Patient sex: M
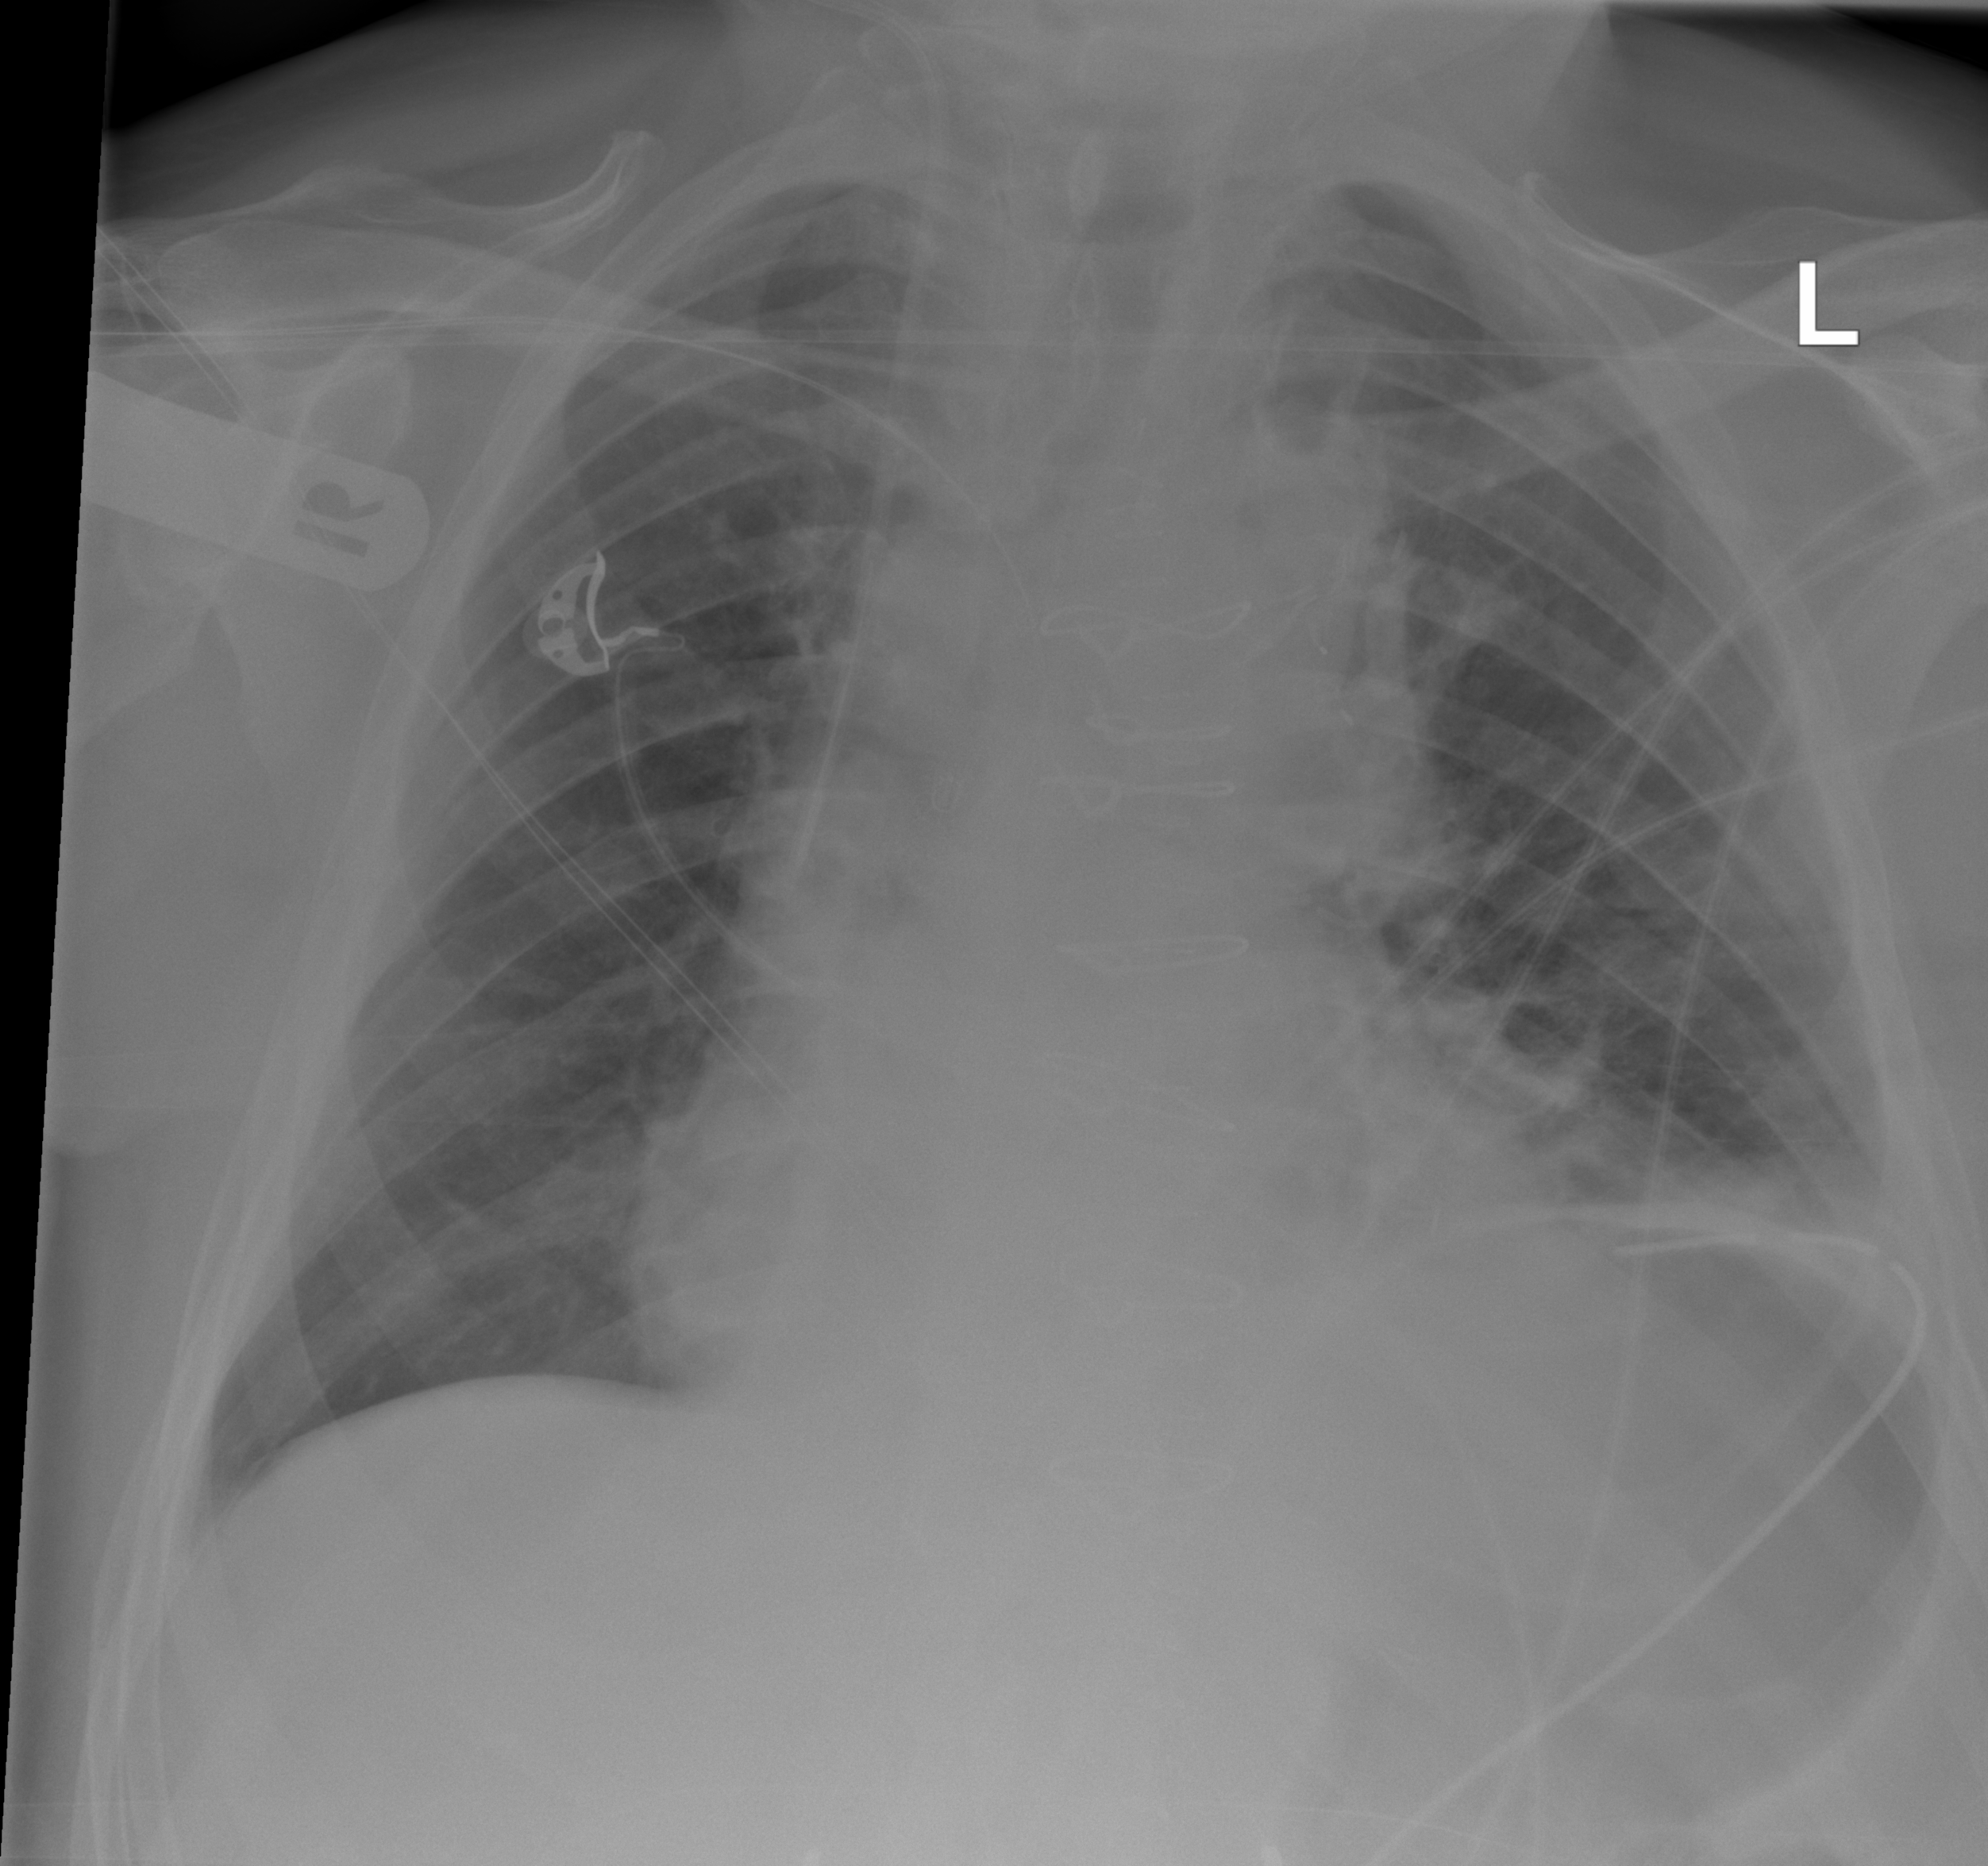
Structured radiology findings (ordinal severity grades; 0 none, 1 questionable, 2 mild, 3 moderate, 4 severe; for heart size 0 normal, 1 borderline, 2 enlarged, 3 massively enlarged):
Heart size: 2
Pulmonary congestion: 2
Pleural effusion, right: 0
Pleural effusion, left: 0
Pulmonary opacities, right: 0
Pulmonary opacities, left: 0
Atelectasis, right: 2
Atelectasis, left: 2